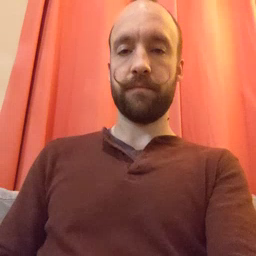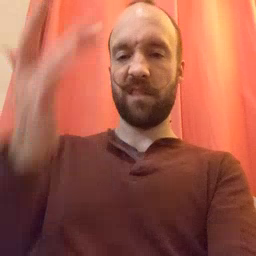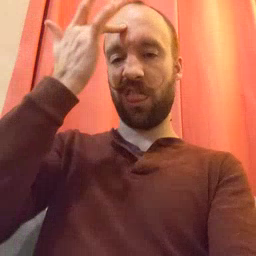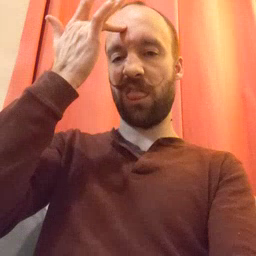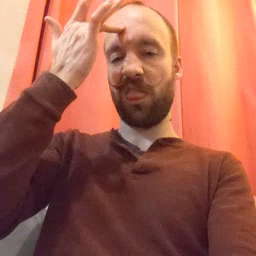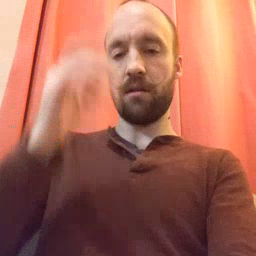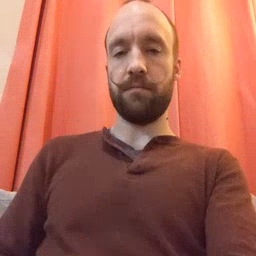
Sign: sick